Question: I have done web developments using servlets few years ago without any frameworks, so I'm familiar with web services. Now my job requires me to modify 3 existing Spring MVC apps to combine 3 login screens into one. One app runs on Tomcat 5, two run on different versions of Tomcat 6.
And the company decides to use .net to replace Java, so it hired a .net company to write an interface [ frame ] to have a single login screen, but the content inside the frame is still produced by the 3 old Java spring apps. This is their first step to replace the Java apps.
So after the change, users will login from the front page which is in .net, and it uses user Id/password to get the roles and other info from the DB, different roles [ customer, employee, agent ] will be shown different menus and contents, then the .net app will call Java to pass the info it has [ user name, role, uid, GUID .. ], and the java program will call different existing Spring apps to display the content.
So my question is : how to use the info [ user name, role, uid, GUID .. ] I got from the .net app to store into the Spring apps, so when they check for user role for instance, they can find it. In other word, in the old Spring apps, each will check with the DB to get this info and store it in some object, now the .net will do this step for them, so which objects should I generate to simulate the spring security steps ?
See chart for details :

I've checked out the following questions, but none of them answer my question :
<URL>
<URL>
But one word stands out : UserDetailsService !
Is that the object I should generate ? If so where should I store it so the Spring apps can find it ?
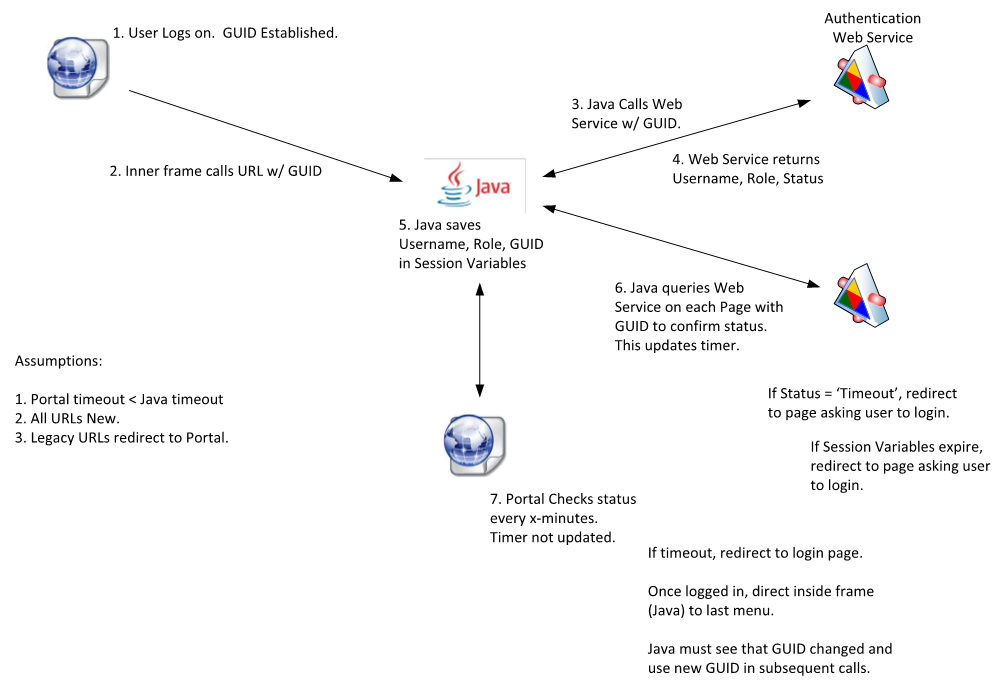
Answer: Correct me if im wrong but what i deduct here is that:
3 Spring Applications using Spring Security to authenticate users
NEW .NET interface that calls Spring Applications that needs to bypass Spring Security module.
If thats the case all you have to do is modify your Spring Security module for each application to remove authentication since that will be done by .NET interface.
Here is example of how authentication is setup in Spring Security:
<URL>
And here is the Reference Documentation that will help you achieve remove authentication on spring and implement it the way you need.
<URL>
Hope that helps.